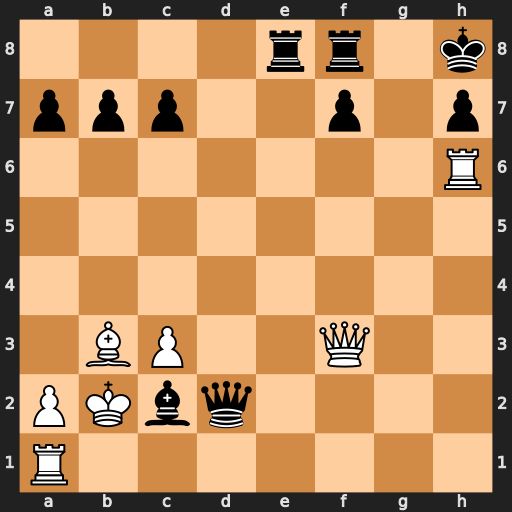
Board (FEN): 4rr1k/ppp2p1p/7R/8/8/1BP2Q2/PKbq4/R7
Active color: w
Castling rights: -
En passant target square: -
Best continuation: Qf6+ Kg8 Bxc2